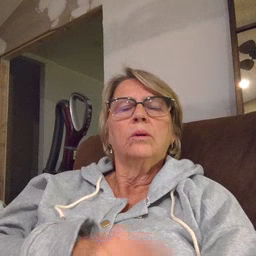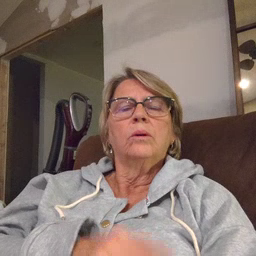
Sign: brown